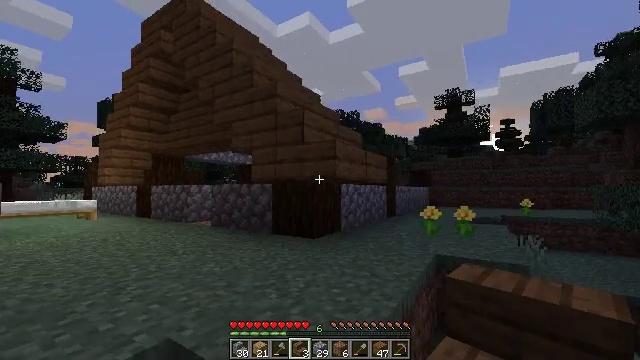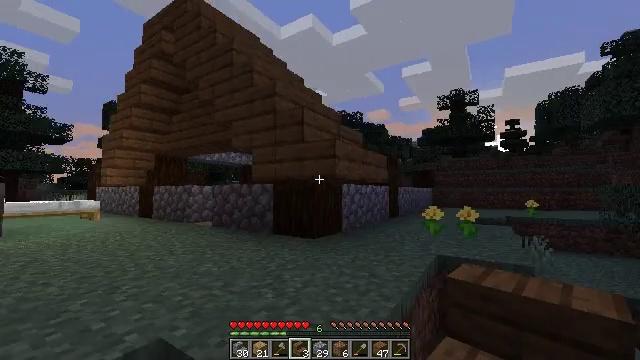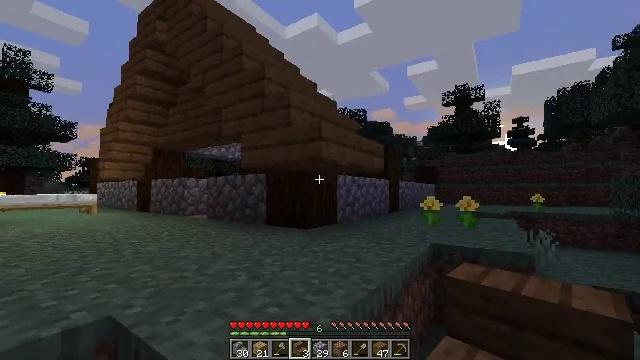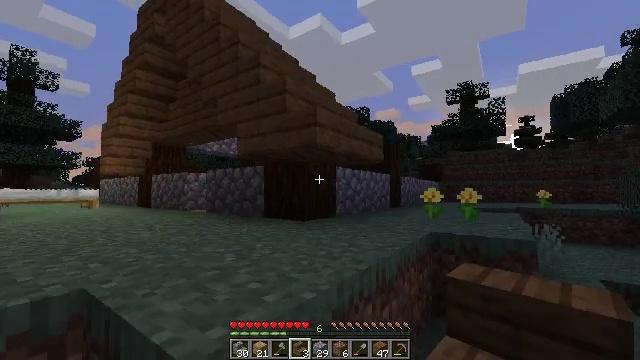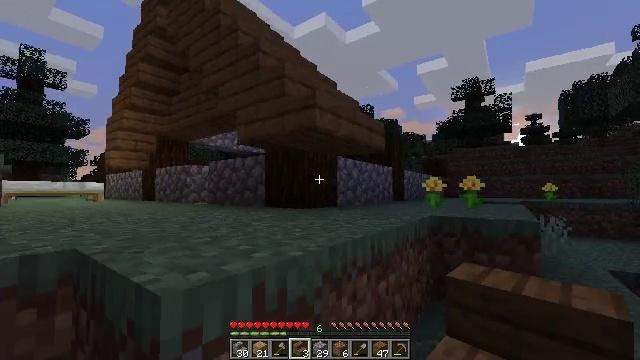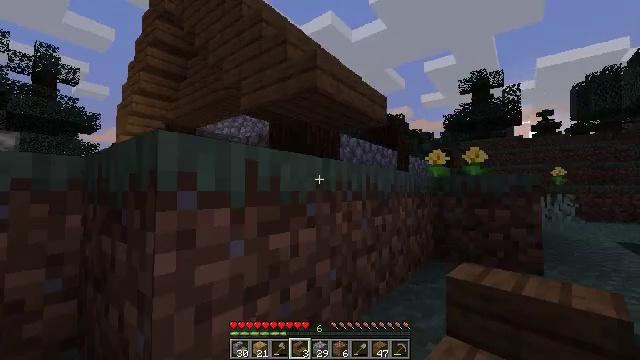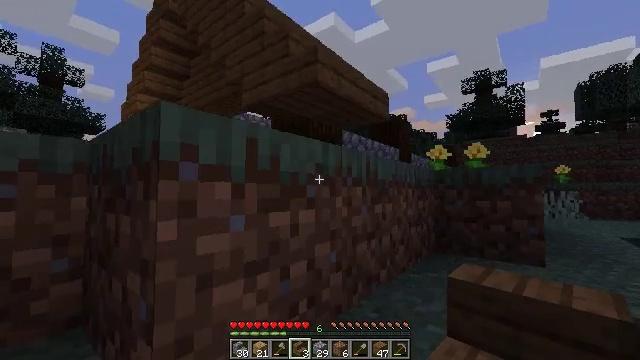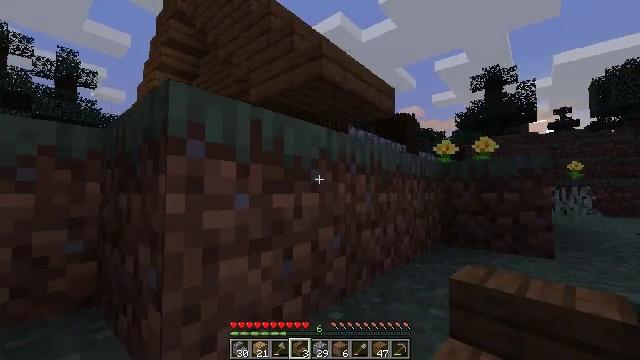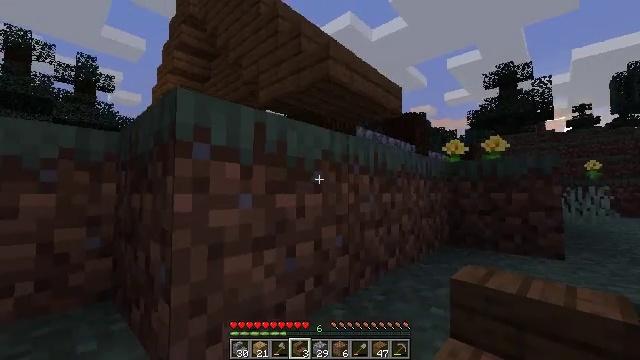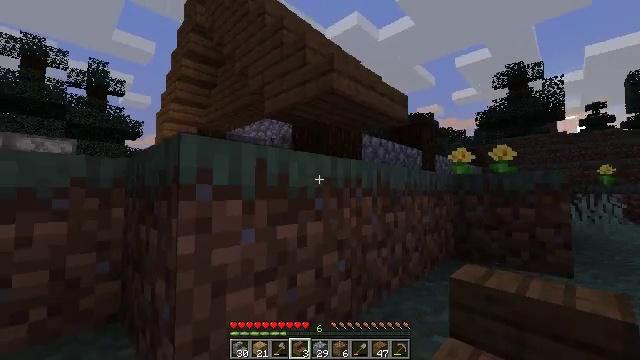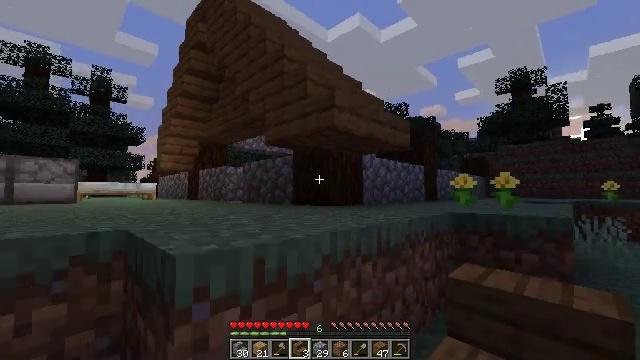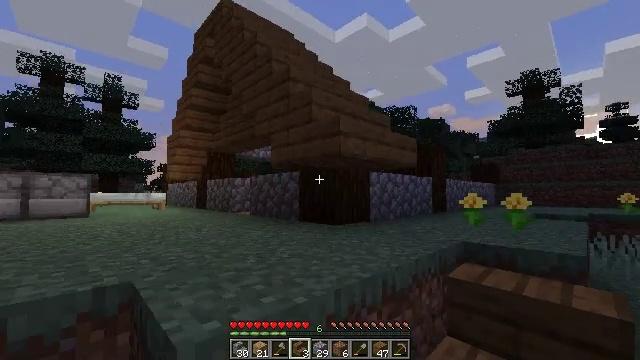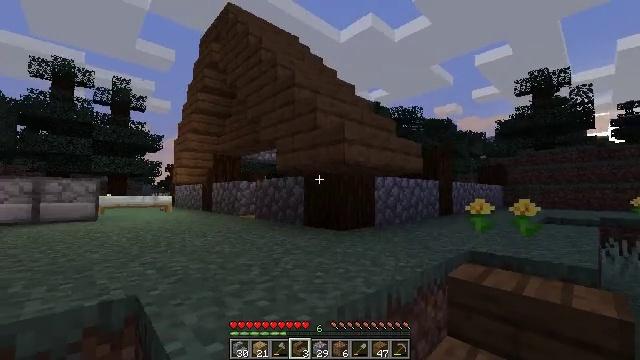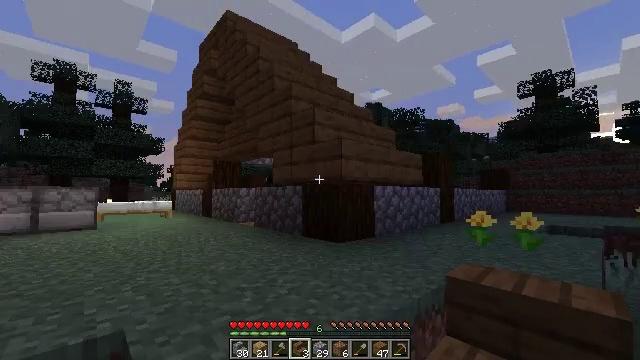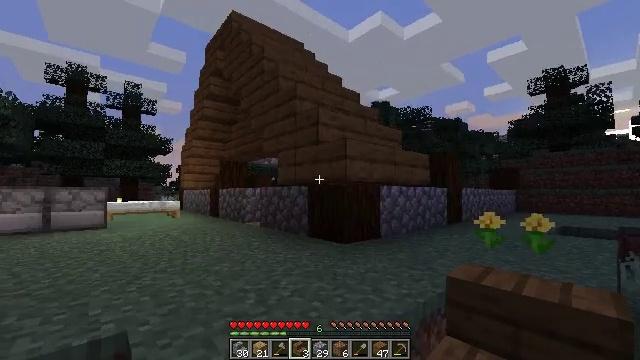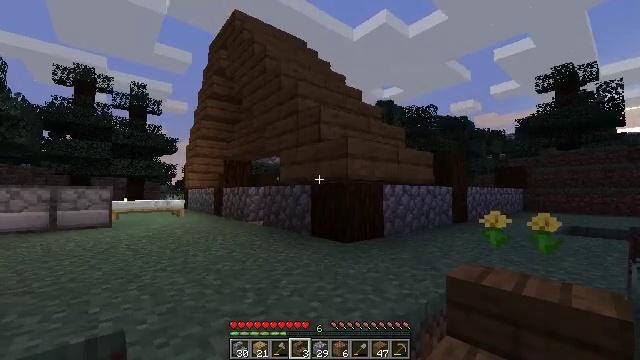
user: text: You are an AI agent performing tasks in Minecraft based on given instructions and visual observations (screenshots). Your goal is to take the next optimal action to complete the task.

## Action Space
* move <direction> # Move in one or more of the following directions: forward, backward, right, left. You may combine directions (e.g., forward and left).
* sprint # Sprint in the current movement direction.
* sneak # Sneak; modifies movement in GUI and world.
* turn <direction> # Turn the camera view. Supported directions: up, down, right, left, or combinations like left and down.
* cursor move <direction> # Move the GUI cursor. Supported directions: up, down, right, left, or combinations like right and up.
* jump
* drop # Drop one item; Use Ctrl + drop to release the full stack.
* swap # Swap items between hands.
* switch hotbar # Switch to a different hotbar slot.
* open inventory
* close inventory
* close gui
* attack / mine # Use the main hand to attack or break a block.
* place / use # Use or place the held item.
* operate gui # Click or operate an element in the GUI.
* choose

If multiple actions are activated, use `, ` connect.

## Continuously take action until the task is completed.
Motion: motion action
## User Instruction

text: Mine the spruce stairs block.
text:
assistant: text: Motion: move forward and move right
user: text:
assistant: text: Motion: move forward and move right, turn left
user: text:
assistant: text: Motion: move forward and move right
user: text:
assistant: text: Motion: move forward and move right, turn left
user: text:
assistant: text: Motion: move forward and move right, turn left
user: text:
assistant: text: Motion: move forward and move right
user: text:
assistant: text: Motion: move forward and move right, turn left
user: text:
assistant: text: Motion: move forward and move right, turn left
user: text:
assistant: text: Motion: move forward and move right, turn left, jump
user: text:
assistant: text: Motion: move forward and move right, jump
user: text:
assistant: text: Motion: move forward and move right, turn left, jump
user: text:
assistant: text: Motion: move forward and move right, turn left, jump
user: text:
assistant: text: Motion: move forward and move right
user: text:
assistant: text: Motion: move forward and move right, turn left
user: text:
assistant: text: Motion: move forward and move right, turn left
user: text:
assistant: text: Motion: move forward and move right, turn left
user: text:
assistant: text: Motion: move forward and move right
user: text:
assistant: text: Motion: move forward and move right, turn left
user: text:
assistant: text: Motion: move forward and move right
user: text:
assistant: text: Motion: move forward and move right, jump
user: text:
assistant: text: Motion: move forward and move right, jump
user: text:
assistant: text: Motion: move forward and move right, jump
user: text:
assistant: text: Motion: move forward and move right, jump
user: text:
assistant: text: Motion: move forward and move right, jump
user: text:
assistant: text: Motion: move forward and move right, jump
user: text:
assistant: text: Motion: move forward and move right
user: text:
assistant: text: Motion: move forward and move right
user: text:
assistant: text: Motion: move forward and move right
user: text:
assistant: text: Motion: move forward and move right
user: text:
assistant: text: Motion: move forward and move right